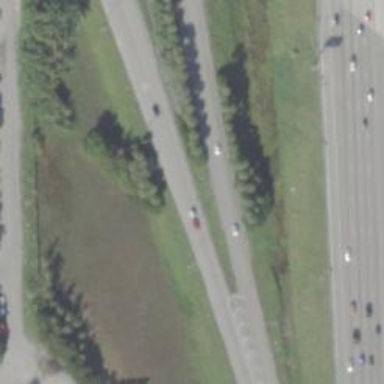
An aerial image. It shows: Asphalt motorway link.